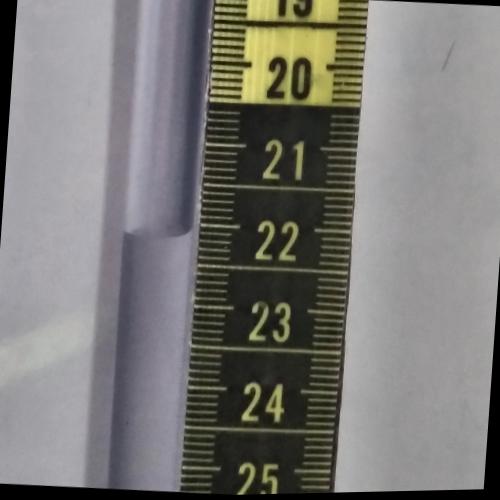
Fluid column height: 22.1 cm